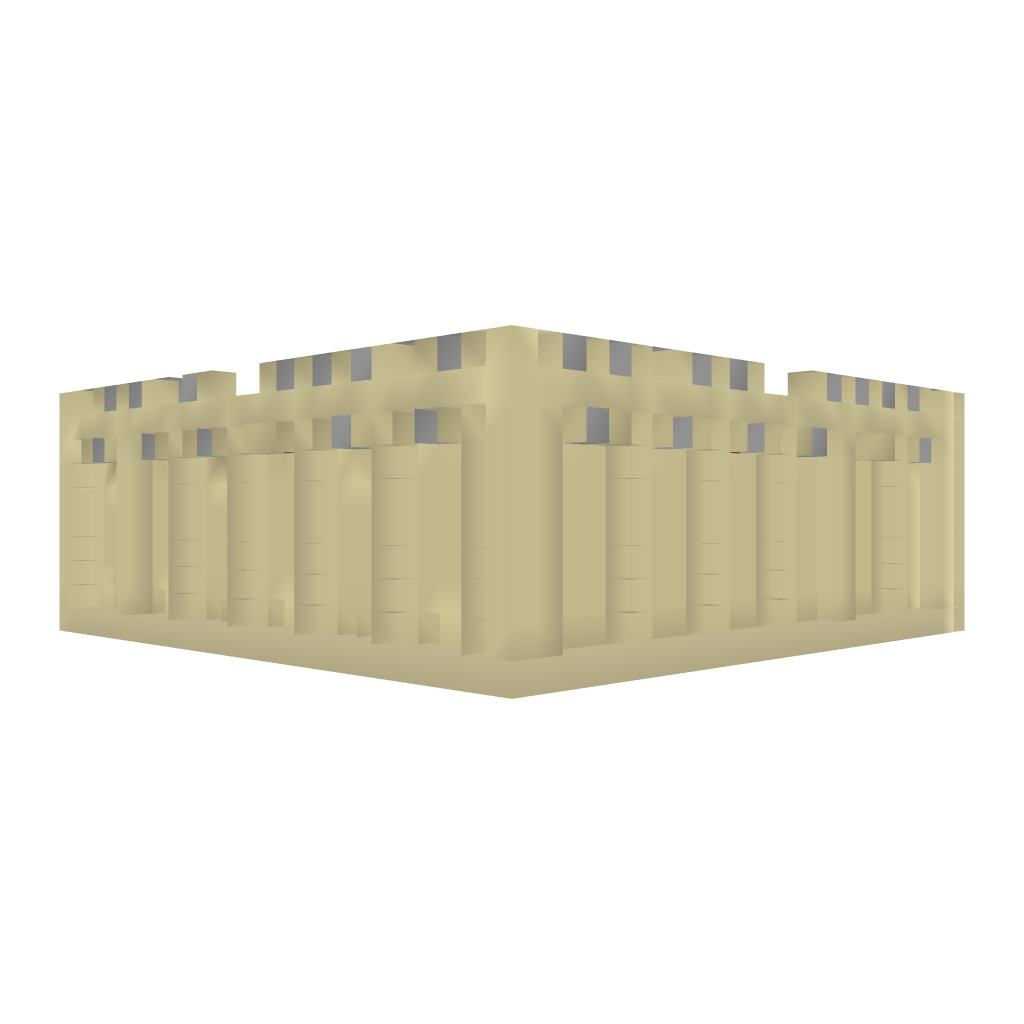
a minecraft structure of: Desert city canton